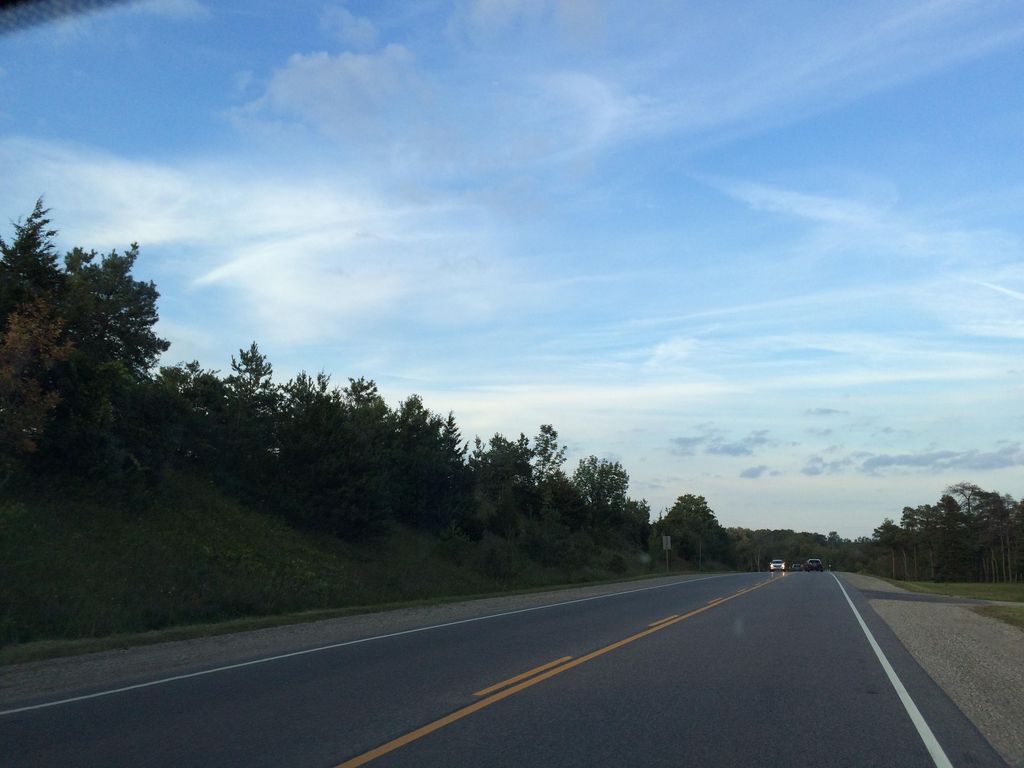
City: kitchener-waterloo